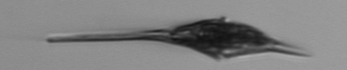
Label: Tripos_lineatus